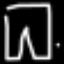
Label: pants